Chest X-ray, PA view. Patient: 42 years old, sex M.
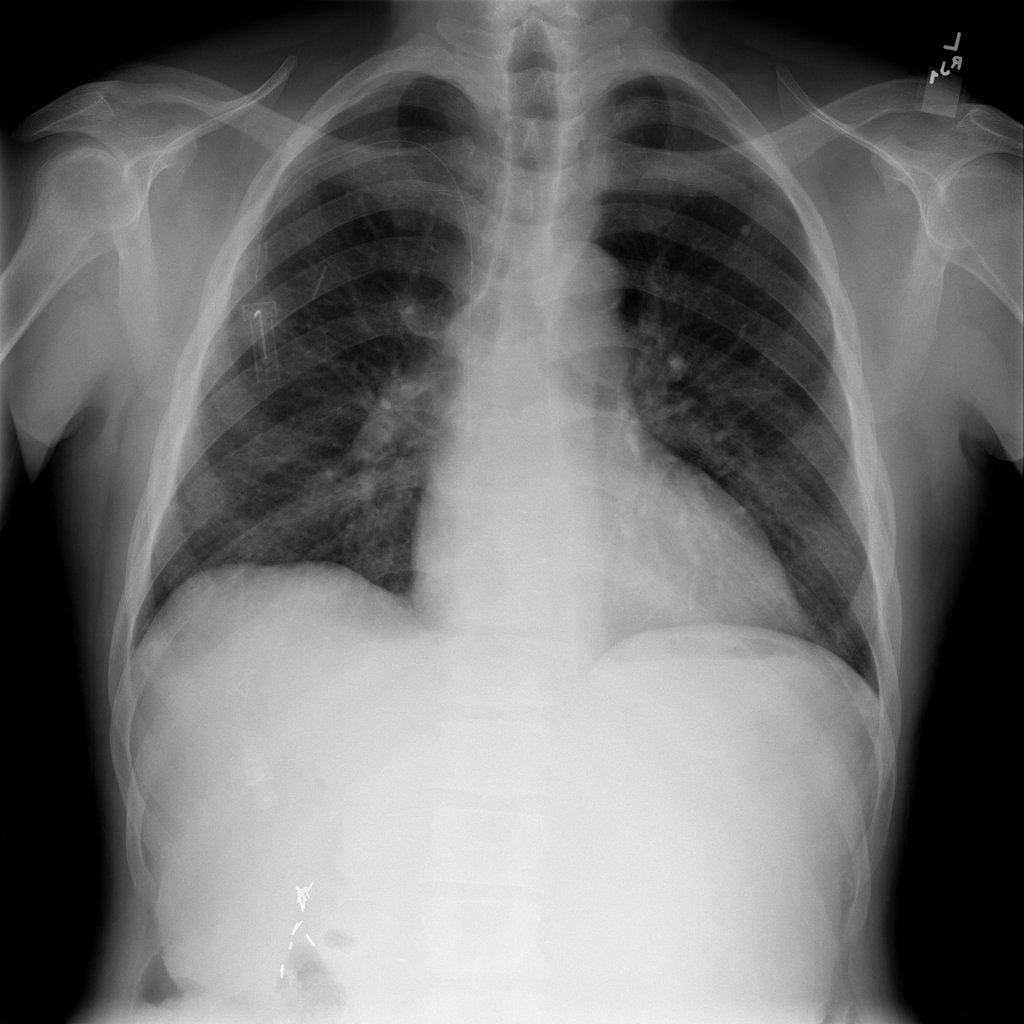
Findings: No Finding